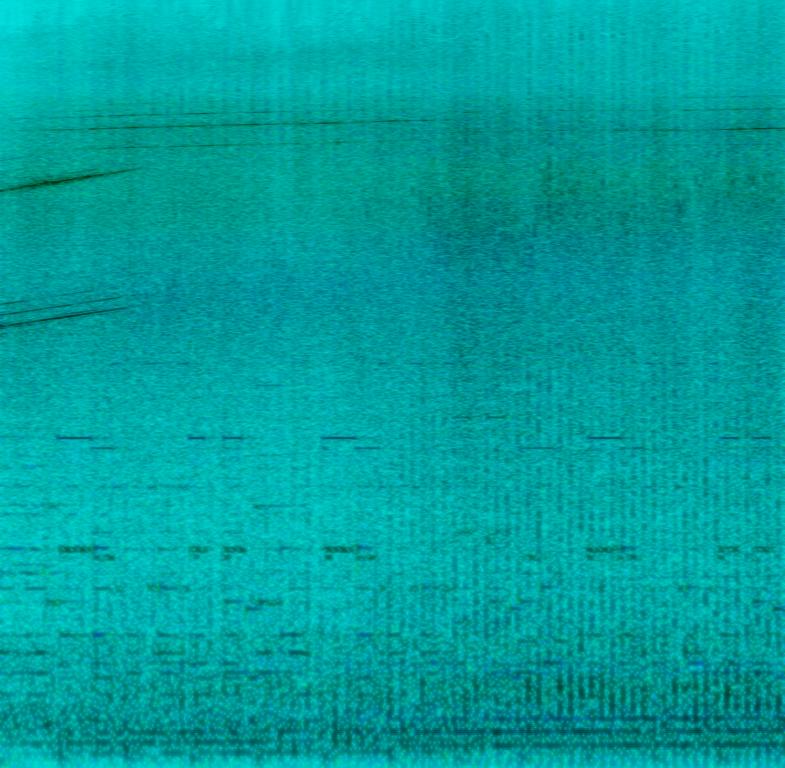
A helicopter engine is starting with a song playing in the background. The song contains acoustic guitars, a keyboard melody and a drumset. This song may be playing in an advertisement.